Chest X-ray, PA view. Patient: 75 years old, sex M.
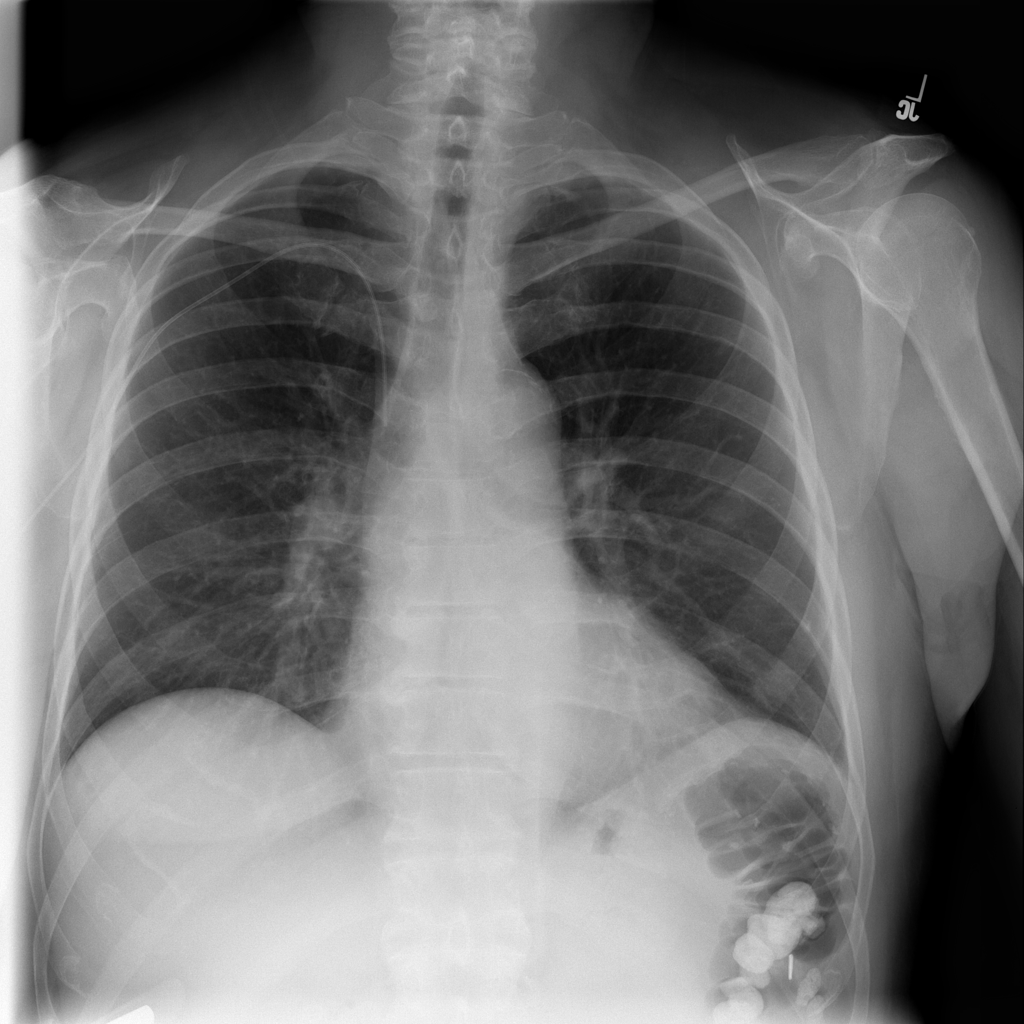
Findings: No Finding